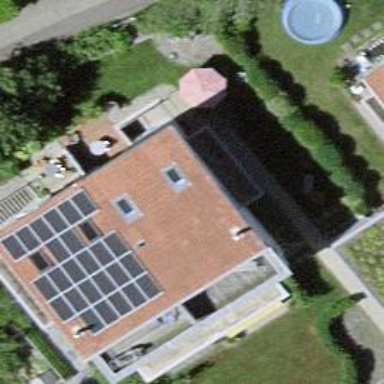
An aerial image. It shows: Solar power generator.